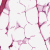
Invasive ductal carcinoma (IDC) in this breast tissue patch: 0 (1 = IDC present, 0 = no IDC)